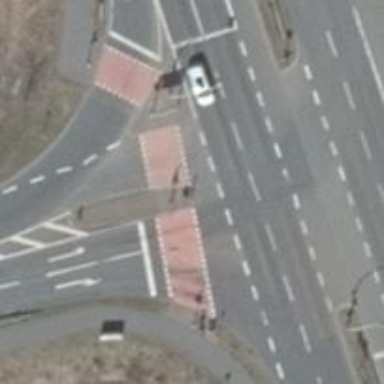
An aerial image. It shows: Road crossing with traffic signals.